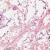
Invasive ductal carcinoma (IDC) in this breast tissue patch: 0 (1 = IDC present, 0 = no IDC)